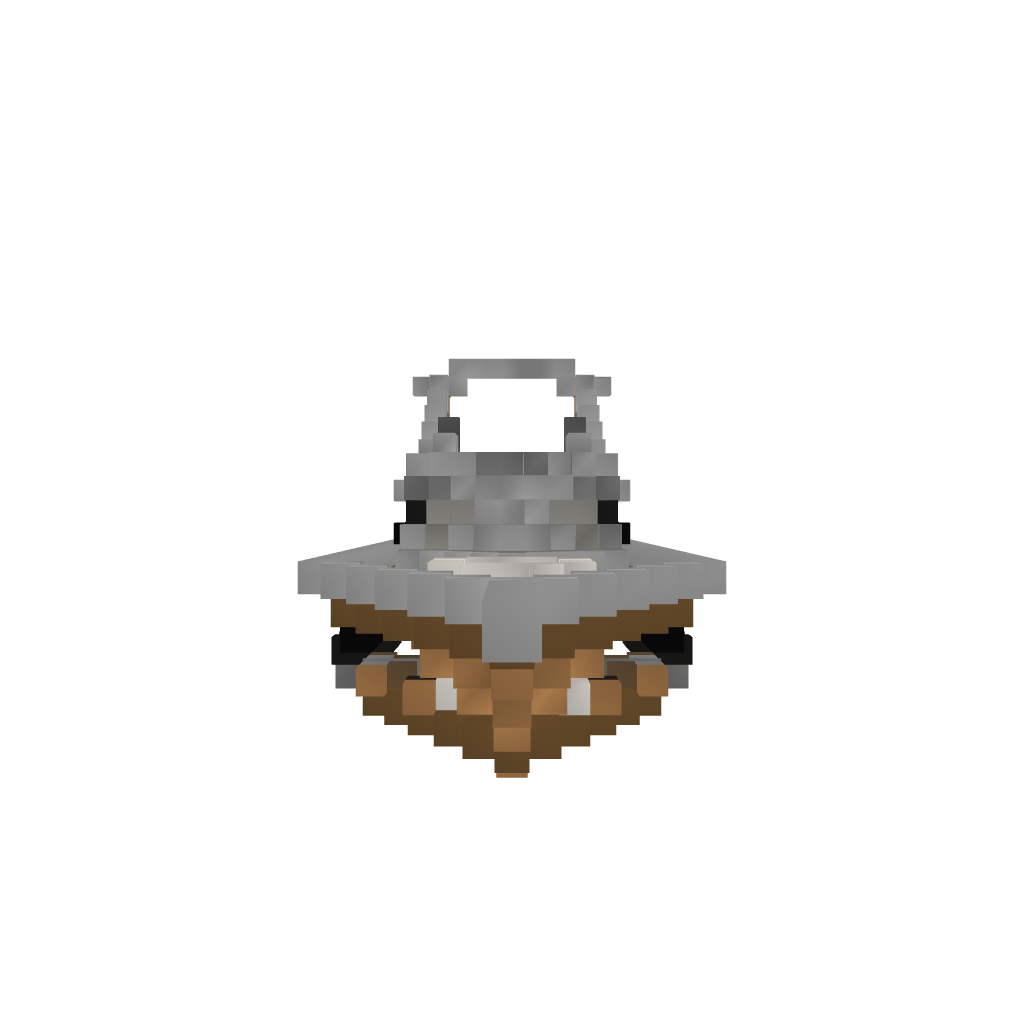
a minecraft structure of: Modern Yacht